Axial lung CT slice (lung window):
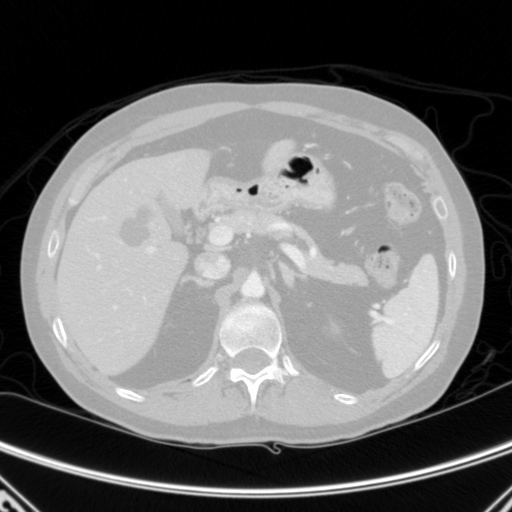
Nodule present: no